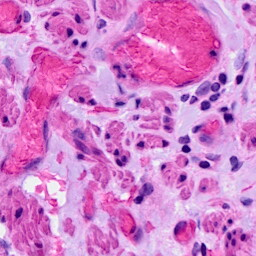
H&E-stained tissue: Ovarian